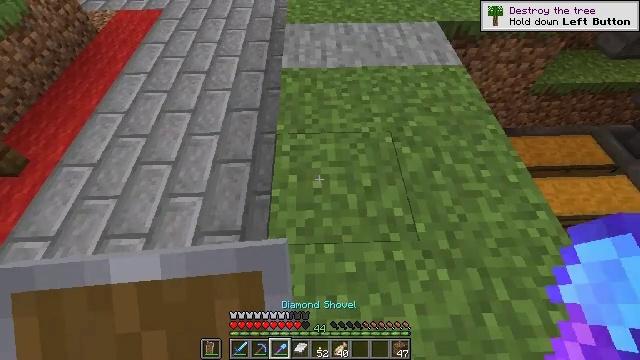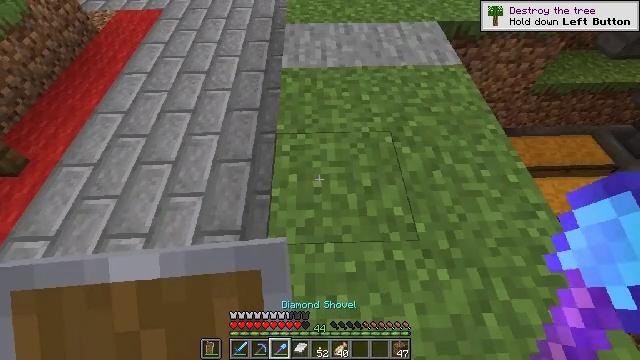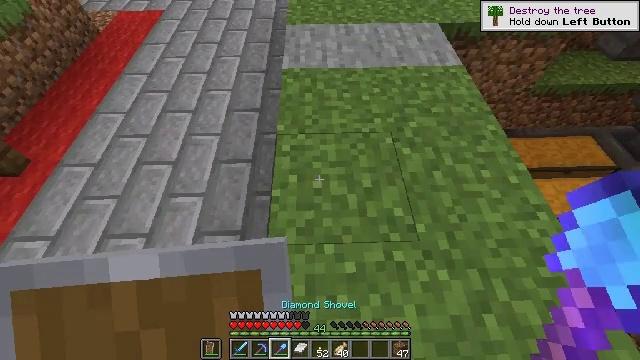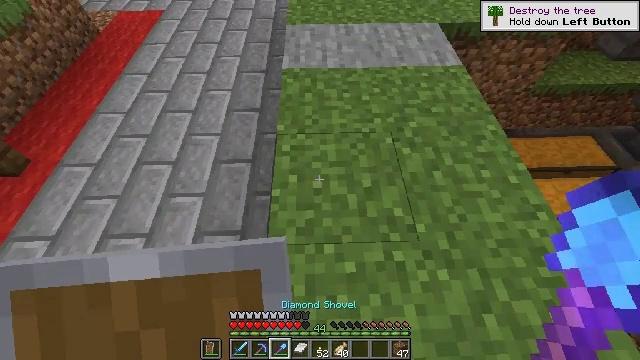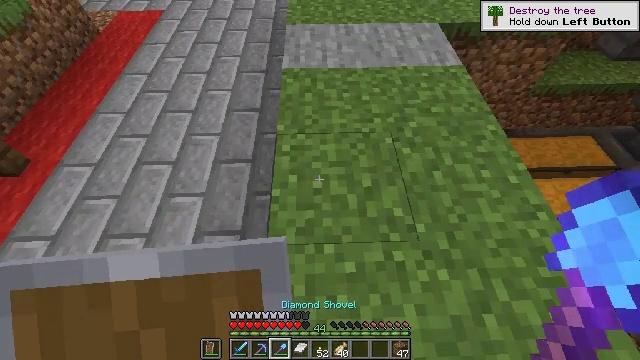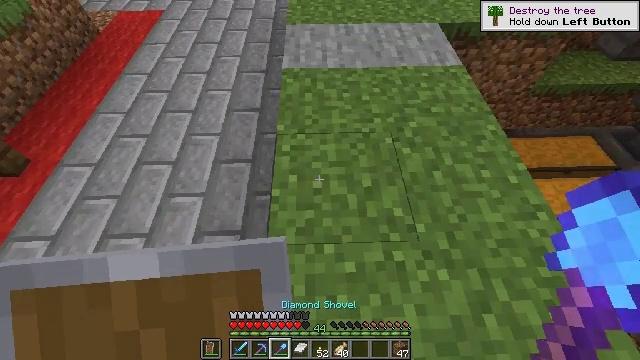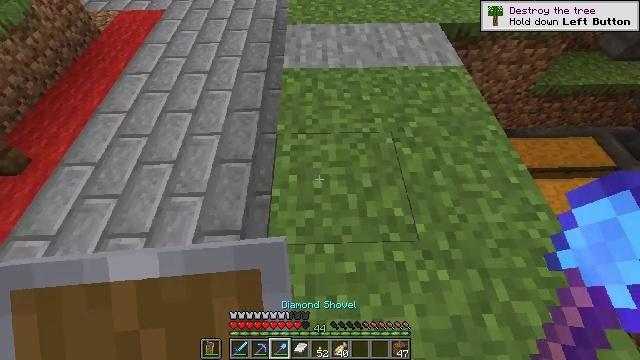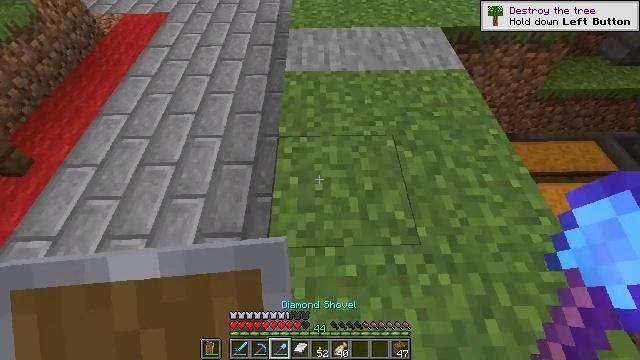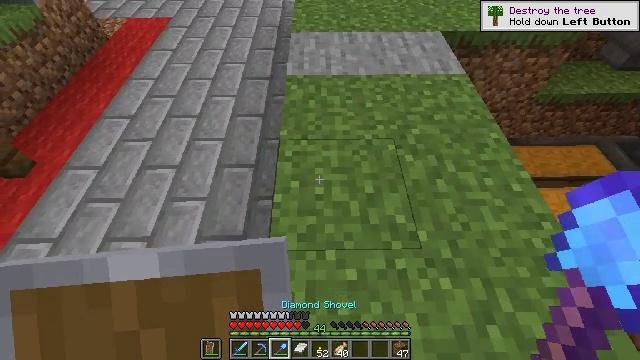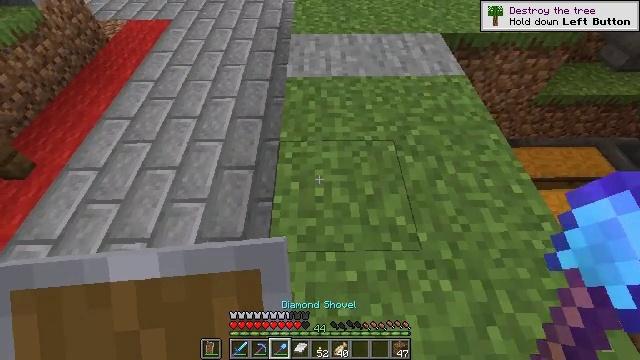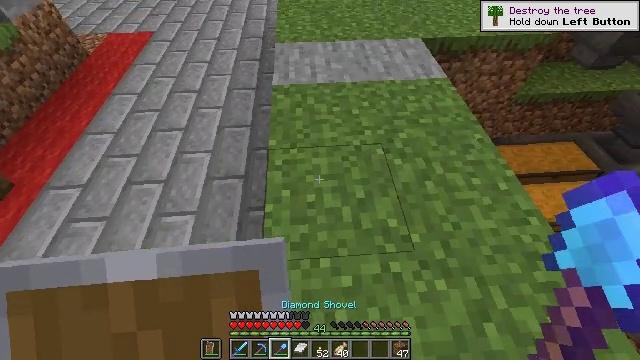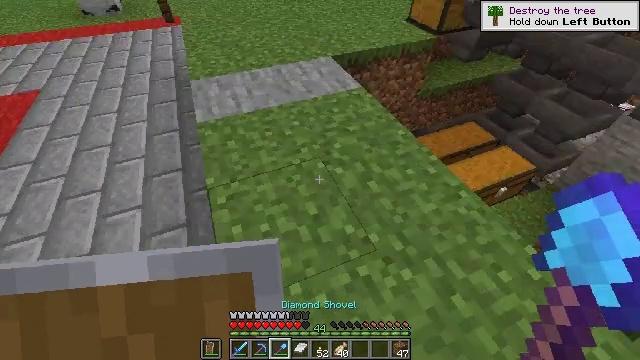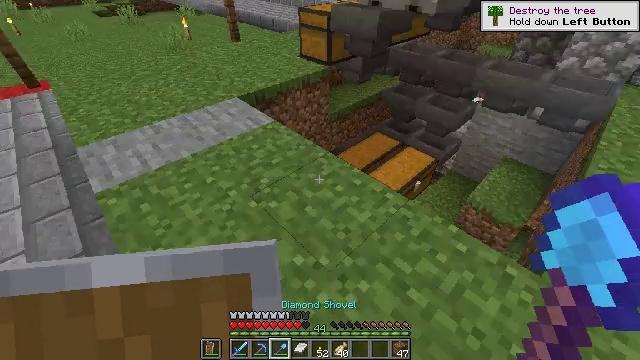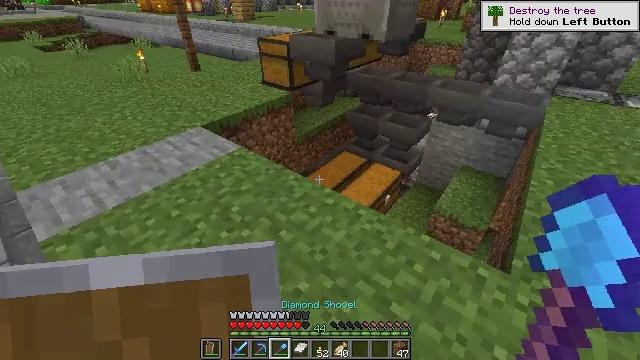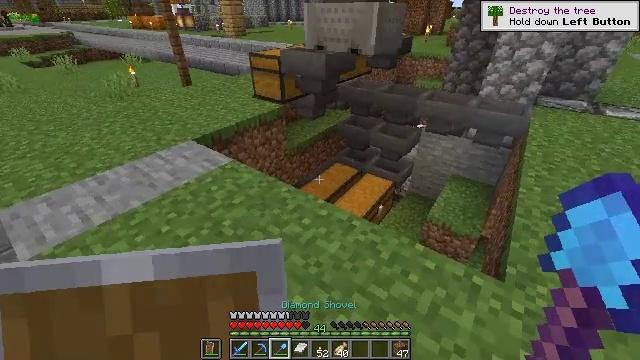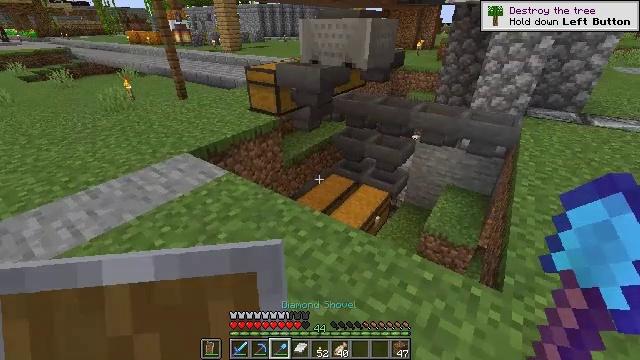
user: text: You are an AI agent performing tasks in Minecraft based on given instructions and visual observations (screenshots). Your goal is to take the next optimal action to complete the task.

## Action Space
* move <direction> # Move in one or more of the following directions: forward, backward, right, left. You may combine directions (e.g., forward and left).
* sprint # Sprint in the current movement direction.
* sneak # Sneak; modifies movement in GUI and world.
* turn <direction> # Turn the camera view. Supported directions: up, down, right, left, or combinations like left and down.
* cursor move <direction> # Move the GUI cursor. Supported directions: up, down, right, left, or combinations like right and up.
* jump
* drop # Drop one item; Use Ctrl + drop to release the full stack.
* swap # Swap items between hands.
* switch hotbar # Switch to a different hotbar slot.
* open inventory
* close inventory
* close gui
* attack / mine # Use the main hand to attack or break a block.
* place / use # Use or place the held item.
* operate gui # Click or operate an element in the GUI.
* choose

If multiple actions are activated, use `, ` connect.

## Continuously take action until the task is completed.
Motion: motion action
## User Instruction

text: Mine the observer block.
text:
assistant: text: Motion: no_op
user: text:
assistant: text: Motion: no_op
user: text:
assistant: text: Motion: no_op
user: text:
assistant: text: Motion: no_op
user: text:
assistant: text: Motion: no_op
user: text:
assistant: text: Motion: no_op
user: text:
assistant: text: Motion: no_op
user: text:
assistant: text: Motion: no_op
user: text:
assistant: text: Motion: no_op
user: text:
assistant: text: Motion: turn right and up
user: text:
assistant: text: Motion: turn right and up
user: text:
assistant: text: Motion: turn right and up
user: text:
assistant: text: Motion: turn right and up
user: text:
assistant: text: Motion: turn right and up
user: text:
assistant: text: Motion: turn right and up
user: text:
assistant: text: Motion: turn right and up
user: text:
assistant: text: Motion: no_op
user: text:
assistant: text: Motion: no_op
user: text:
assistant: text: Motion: no_op
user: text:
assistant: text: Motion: no_op
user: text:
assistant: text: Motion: no_op
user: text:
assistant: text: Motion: no_op
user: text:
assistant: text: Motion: no_op
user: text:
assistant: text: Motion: no_op
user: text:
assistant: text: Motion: no_op
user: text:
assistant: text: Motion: no_op
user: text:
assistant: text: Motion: no_op
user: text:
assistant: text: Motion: no_op
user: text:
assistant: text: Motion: no_op
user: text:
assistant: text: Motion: no_op